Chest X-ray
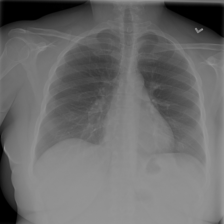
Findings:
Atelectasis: negative
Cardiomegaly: negative
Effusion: negative
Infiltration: negative
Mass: negative
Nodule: negative
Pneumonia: negative
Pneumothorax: negative
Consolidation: negative
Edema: negative
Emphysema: negative
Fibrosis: negative
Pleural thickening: negative
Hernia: negative